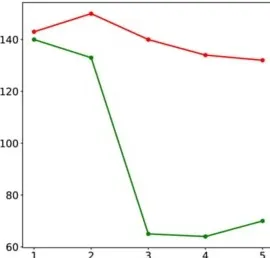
Percentage of CRs and latency of the first peak progression from block to block before (red) and after (green) tDCS. Left panel: percentage of CRs from each block measured in the red rectangle indicated on Figures 2C,D.
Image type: pathology (masson_trichrome)